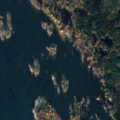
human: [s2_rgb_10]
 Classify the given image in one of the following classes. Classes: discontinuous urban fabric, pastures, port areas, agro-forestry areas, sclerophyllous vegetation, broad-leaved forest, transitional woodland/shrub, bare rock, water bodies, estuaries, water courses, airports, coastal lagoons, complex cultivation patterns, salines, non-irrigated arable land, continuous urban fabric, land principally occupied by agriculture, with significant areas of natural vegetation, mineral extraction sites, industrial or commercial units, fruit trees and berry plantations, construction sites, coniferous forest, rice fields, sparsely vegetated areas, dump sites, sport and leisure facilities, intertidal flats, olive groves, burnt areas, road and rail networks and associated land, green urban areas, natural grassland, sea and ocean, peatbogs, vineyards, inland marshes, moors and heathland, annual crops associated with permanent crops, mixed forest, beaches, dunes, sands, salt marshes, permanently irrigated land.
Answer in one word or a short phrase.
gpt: mixed forest, sea and ocean